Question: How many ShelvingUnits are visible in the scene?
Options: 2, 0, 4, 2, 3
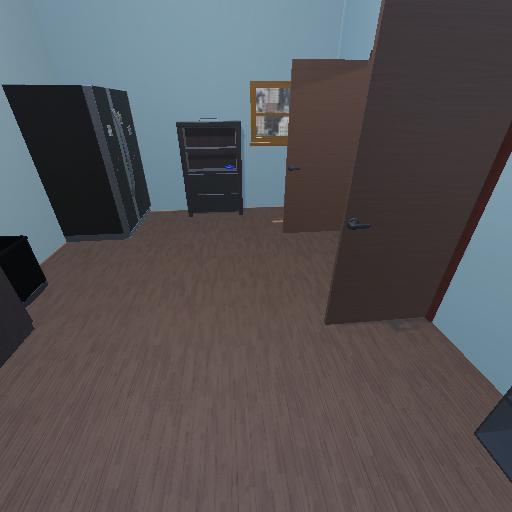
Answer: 2